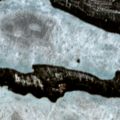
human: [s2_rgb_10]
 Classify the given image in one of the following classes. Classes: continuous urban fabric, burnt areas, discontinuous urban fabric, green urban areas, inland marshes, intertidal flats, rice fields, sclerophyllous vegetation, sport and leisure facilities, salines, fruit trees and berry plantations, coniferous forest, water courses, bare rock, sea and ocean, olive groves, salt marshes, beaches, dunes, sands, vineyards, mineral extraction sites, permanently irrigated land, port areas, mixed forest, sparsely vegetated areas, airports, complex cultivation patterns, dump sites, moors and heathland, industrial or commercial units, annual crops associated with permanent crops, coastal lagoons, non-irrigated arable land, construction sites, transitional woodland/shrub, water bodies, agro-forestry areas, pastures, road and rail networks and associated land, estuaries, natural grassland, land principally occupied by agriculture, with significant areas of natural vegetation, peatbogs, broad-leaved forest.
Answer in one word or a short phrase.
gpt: coniferous forest, mixed forest, water bodies